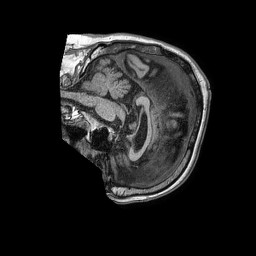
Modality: T1w
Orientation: sagittal
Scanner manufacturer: philips
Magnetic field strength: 1.5 T
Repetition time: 0.007582 s
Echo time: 0.003445 s